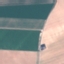
Land use / land cover: AnnualCrop